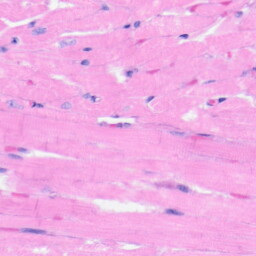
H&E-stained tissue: Heart